Question: When, for instance declaring a new integer variable in java let's say 'int number=7;' if I write in Eclipse 'a.', it does not appear on the right all the possible attributes that could be used, as it should do. I have tryed installing a new version of Eclise but it does not make any difference. Does anyone know how to fix this?
PS: I tried to look in google for an image of the event i'm talking about and is similar to the one provided bellow but in my case for java programming.

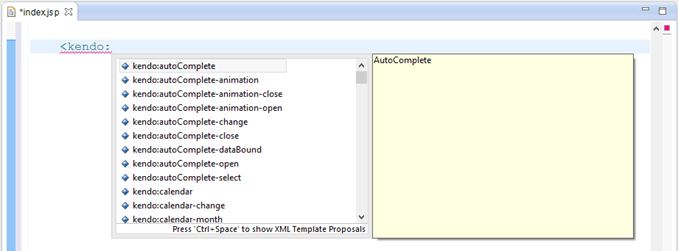
Answer: If i understood you well, here is the solution for autocompletion:
Window -> Preferences -> Java -> Editor -> Content Assist -> Advanced
You click restore default and that should be it.